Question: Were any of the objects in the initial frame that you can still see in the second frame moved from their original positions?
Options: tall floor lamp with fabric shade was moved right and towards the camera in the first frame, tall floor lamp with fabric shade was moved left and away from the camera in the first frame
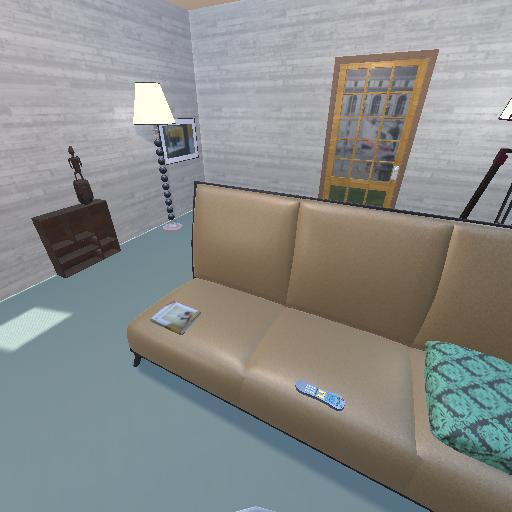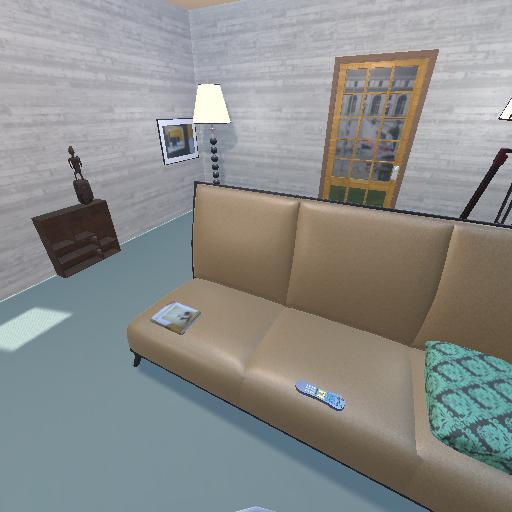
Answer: tall floor lamp with fabric shade was moved right and towards the camera in the first frame